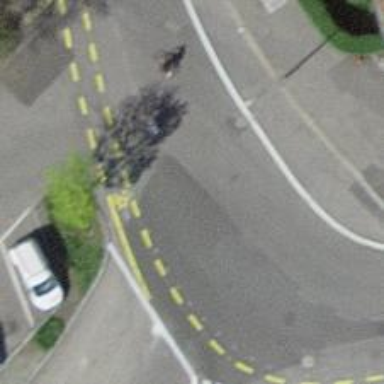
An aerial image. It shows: Asphalt road in living street.